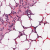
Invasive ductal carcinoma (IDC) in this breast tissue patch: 1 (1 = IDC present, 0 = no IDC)